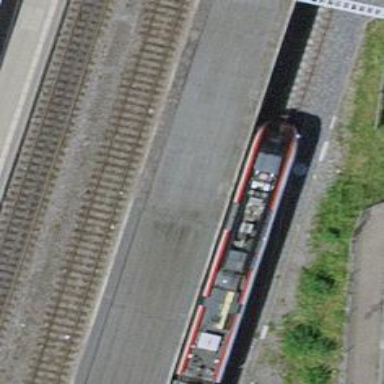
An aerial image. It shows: Close-up of railway platform edge.